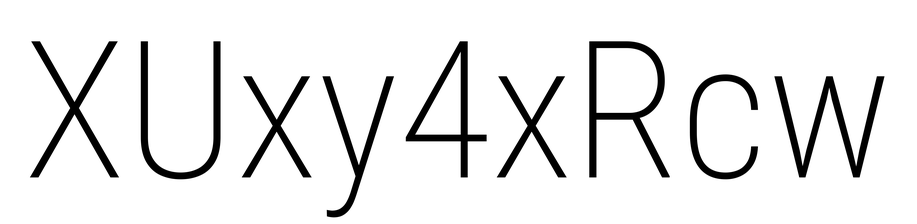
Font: Roboto_Condensed_ExtraLight